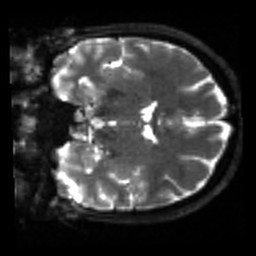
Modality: sbref
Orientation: coronal
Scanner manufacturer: siemens
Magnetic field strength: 3 T
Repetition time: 4 s
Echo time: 0.0594 s